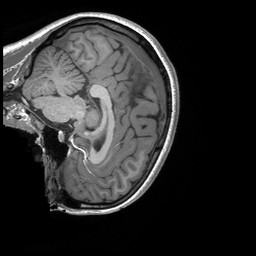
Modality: T1w
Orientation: sagittal
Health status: ill
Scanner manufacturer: siemens
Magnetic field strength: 3 T
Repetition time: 2.3 s
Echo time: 0.00243 s